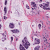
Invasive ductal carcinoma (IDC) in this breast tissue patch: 1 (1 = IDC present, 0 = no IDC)